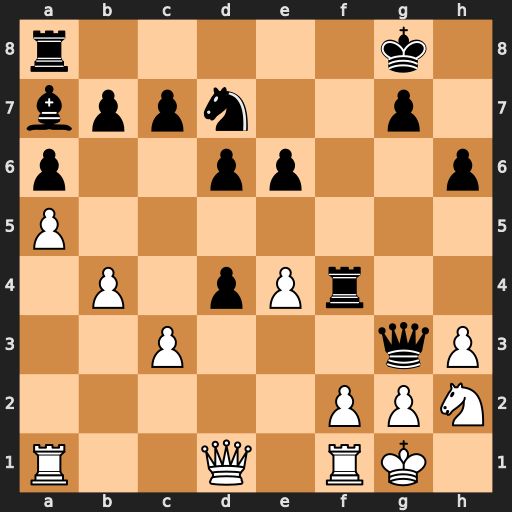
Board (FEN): r5k1/bppn2p1/p2pp2p/P7/1P1pPr2/2P3qP/5PPN/R2Q1RK1
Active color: w
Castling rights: -
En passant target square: -
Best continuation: fxg3 dxc3+ Kh1